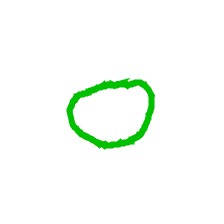
Shape: circle